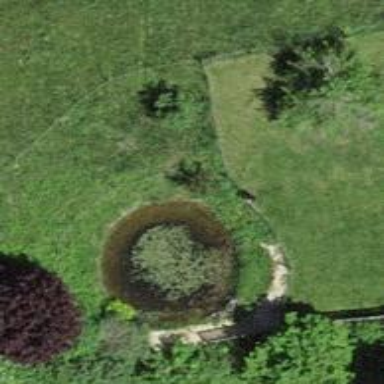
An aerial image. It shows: Pond surrounded by natural water.